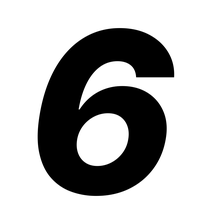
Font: Inter-Italic_ExtraBold_Italic